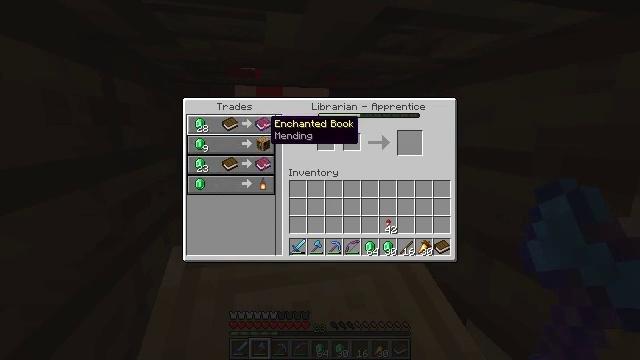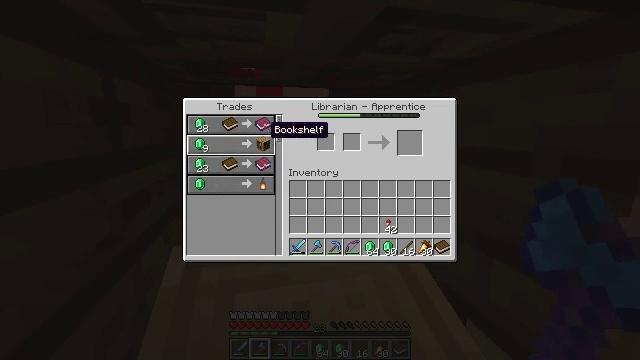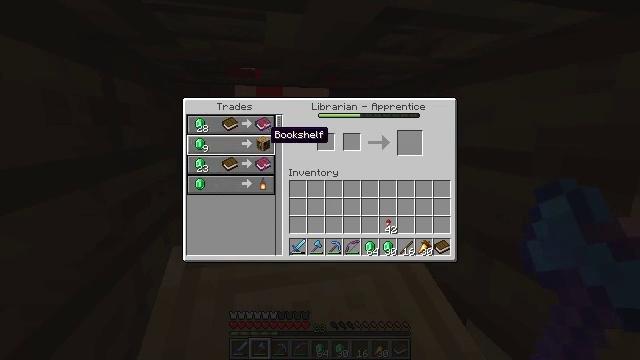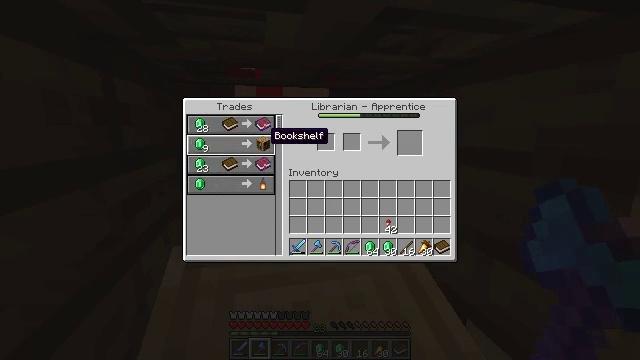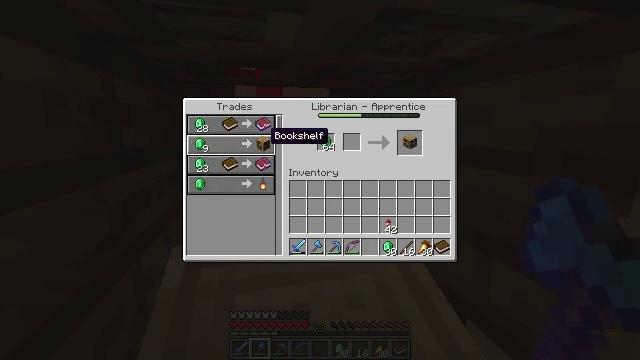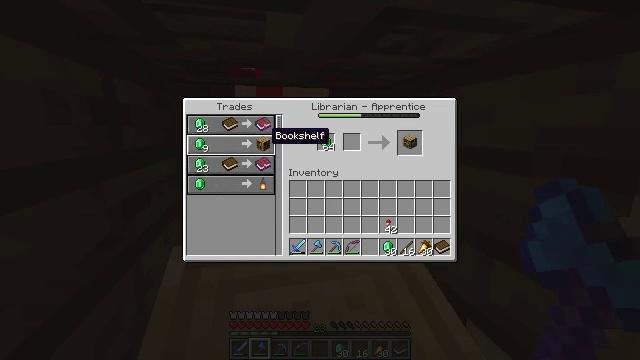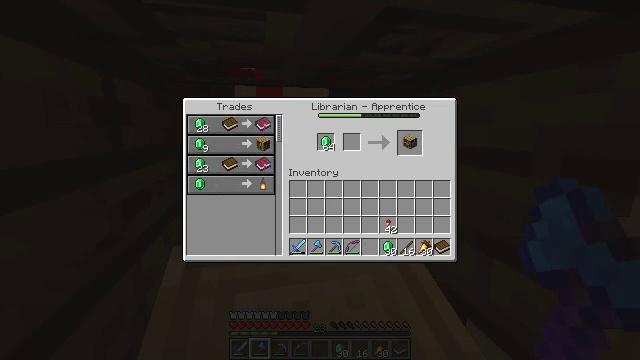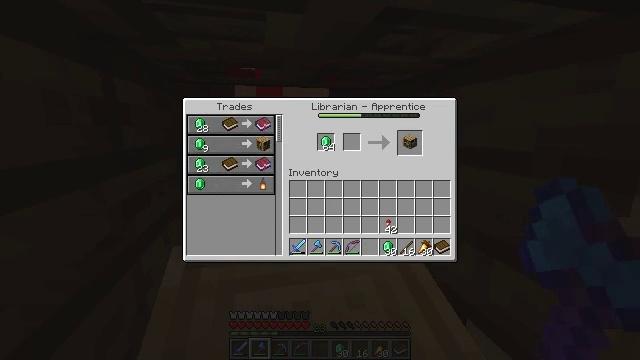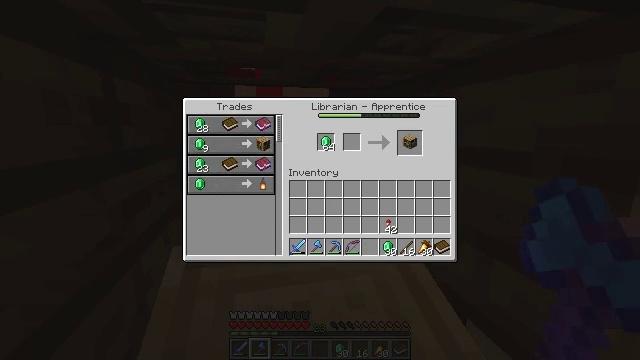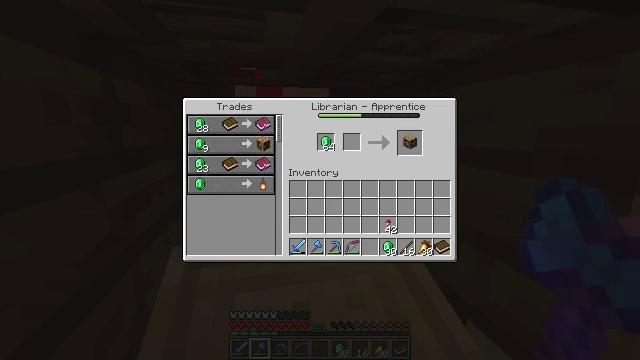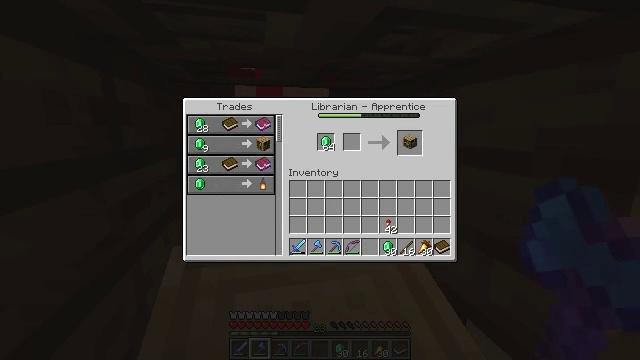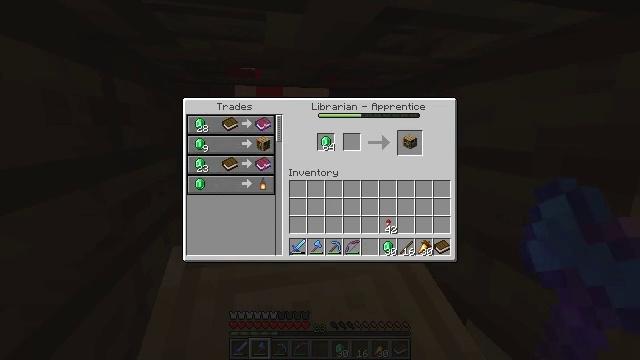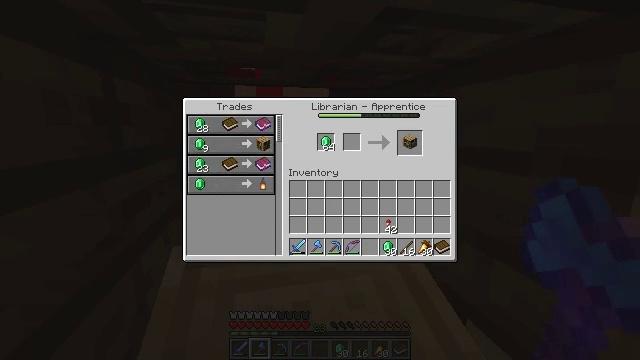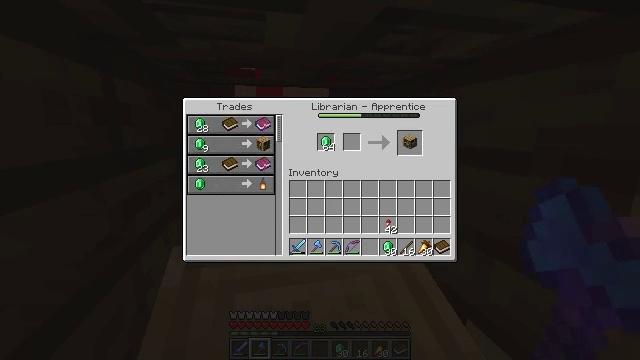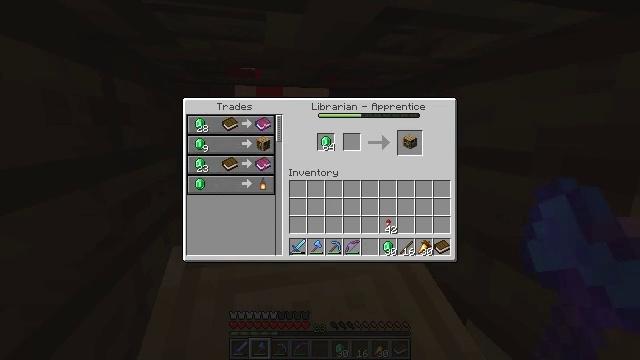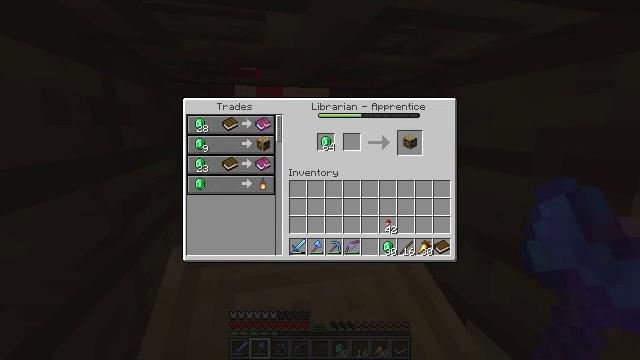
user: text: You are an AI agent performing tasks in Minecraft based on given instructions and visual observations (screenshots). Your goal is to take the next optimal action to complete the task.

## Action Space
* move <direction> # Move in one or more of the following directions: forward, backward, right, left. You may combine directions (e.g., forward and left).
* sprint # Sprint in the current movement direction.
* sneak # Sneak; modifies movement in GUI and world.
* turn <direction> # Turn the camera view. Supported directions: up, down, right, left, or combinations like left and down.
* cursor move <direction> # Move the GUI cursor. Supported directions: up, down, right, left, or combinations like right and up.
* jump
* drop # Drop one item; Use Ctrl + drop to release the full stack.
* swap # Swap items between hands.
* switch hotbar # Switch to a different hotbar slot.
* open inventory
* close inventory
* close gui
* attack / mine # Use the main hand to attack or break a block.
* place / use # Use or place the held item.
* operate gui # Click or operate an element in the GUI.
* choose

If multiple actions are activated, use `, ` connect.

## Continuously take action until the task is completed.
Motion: motion action
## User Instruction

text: Build a bookshelf with the crafting table.
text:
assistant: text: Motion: no_op
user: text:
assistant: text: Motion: no_op
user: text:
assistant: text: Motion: no_op
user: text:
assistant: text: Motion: operate gui
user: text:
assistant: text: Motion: operate gui
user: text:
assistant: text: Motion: cursor move right
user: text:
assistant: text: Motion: cursor move right
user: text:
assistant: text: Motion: cursor move right
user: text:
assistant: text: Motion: no_op
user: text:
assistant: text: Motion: no_op
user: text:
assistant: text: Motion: no_op
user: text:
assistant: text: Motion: no_op
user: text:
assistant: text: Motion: cursor move left
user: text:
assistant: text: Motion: no_op
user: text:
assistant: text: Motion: cursor move left
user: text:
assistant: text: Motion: no_op
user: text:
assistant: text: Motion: no_op
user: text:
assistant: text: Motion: operate gui
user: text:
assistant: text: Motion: operate gui
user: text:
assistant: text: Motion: operate gui
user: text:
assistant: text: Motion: cursor move left and down
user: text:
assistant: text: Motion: cursor move left and down
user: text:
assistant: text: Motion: no_op